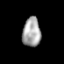
Tissue: prostate
Cell type: T cells
Senescence score: 0.7519
Nuclear area (px): 523
Mean DAPI intensity: 165.258